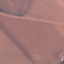
Land use / land cover: AnnualCrop